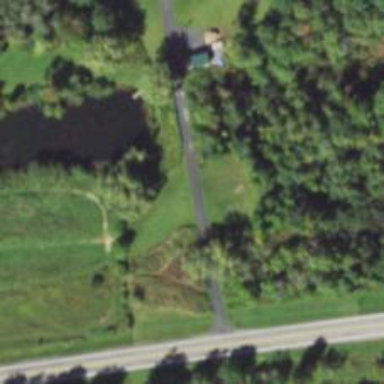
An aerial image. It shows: Driveway leading to service road.